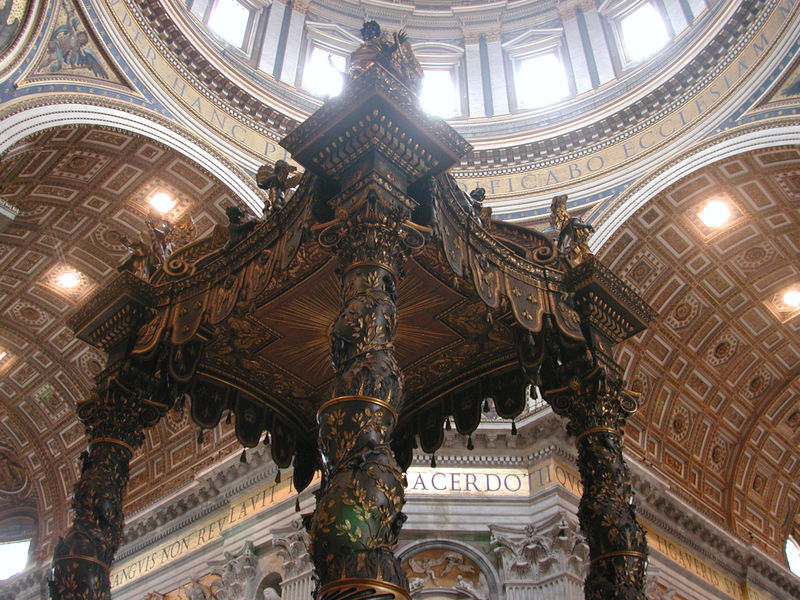
Titel: Baldachin
Künstler: Giovanni Lorenzo Bernini
Standort: Rom, S. Pietro (EU - I - Latium)
Schlagwörter: blätter, grün, fenster, holz, lampen, licht, raum, säulen, dach, kirche, sonne, figur, gold, innen, ranken, schrift, kuppel, papst, detail, stuck, bögen, gewölbe, strahlen, text, rom, gesims, grab, baldachin, kasetten, kassetten, kassettendecke, bommel, petrus, rosetten, quasten, michelangelo, petersdom, tonnengewölbe, latein, gefache, st. paul, petrusgrab, bogenlaterne